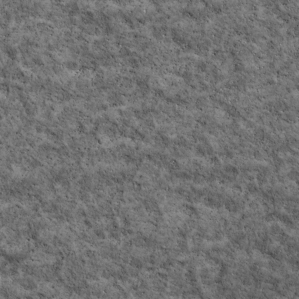
Label: non_frost